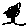
Label: tree